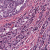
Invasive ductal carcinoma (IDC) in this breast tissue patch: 1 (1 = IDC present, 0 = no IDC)